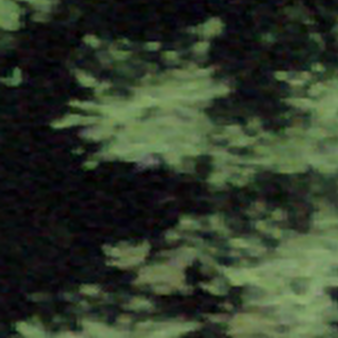
Label: other